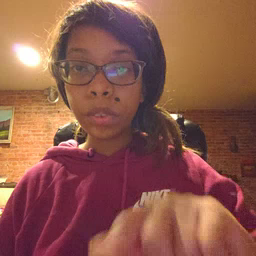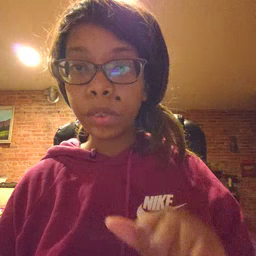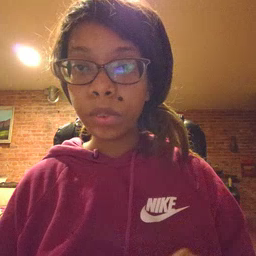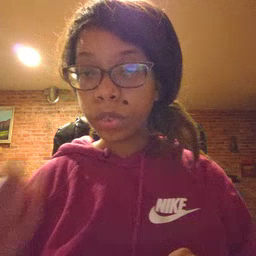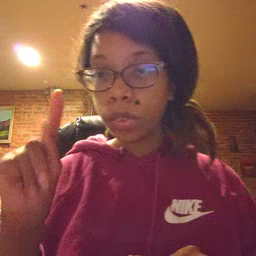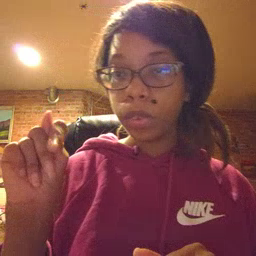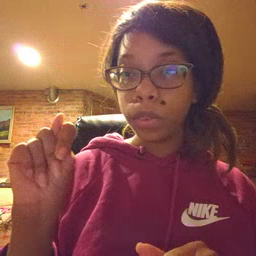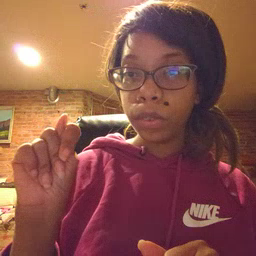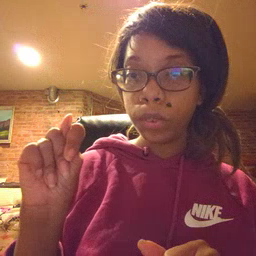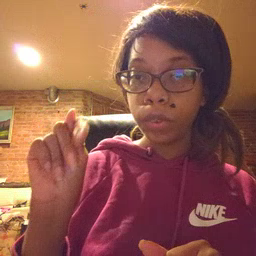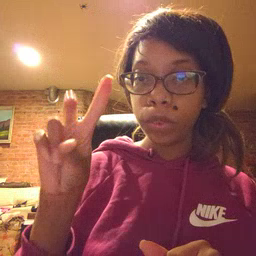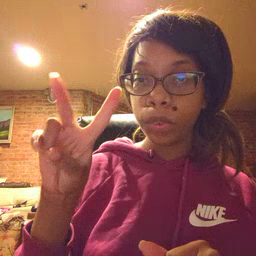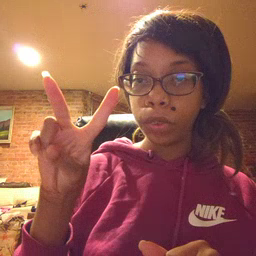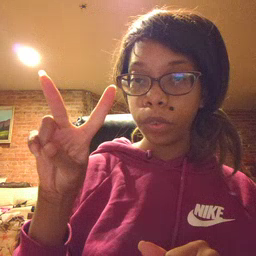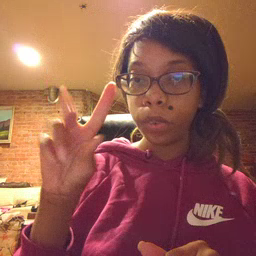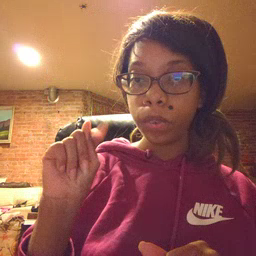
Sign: TV